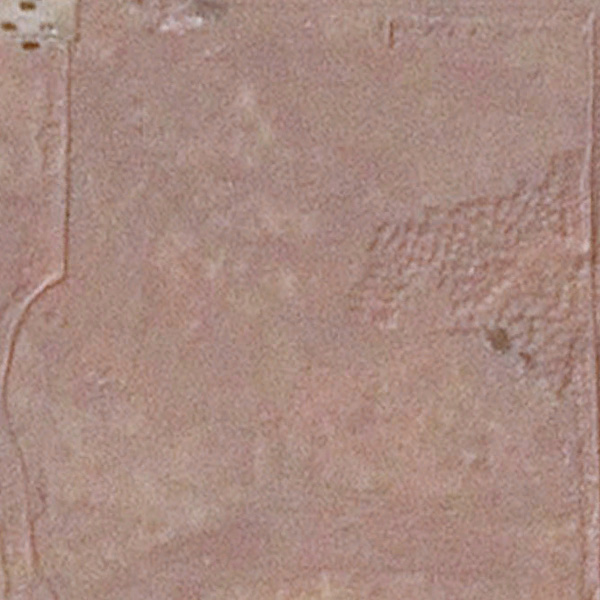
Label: BareLand